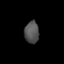
Tissue: prostate
Cell type: Epithelial cells
Senescence score: 0.2659
Nuclear area (px): 306
Mean DAPI intensity: 83.833